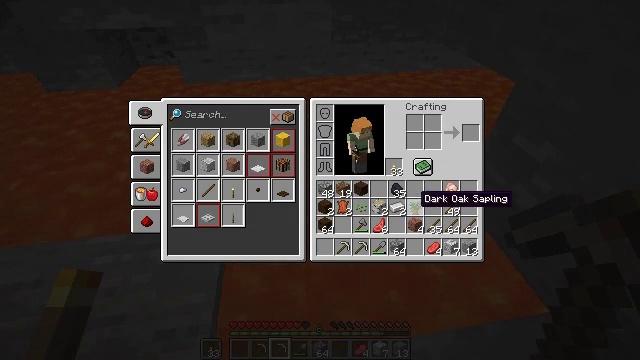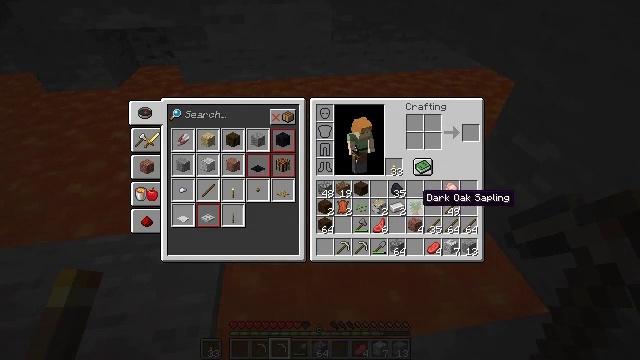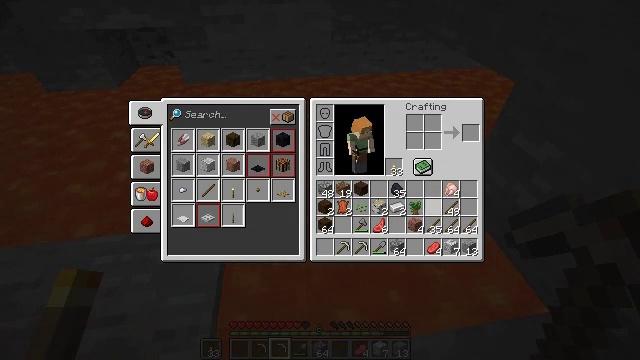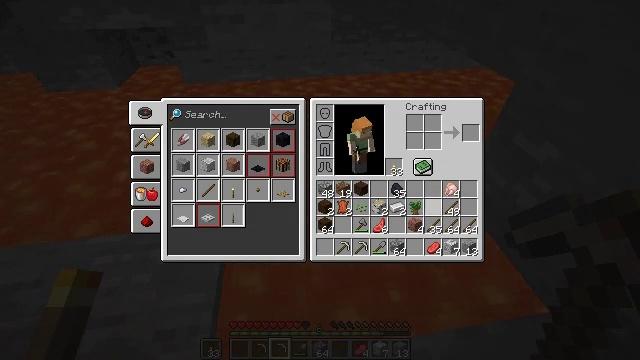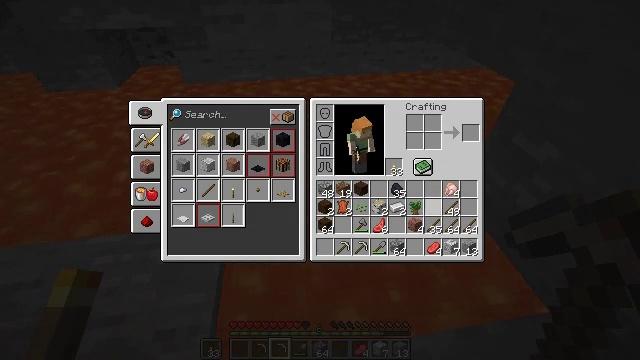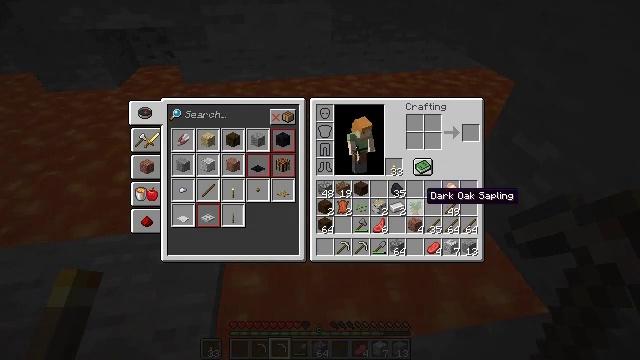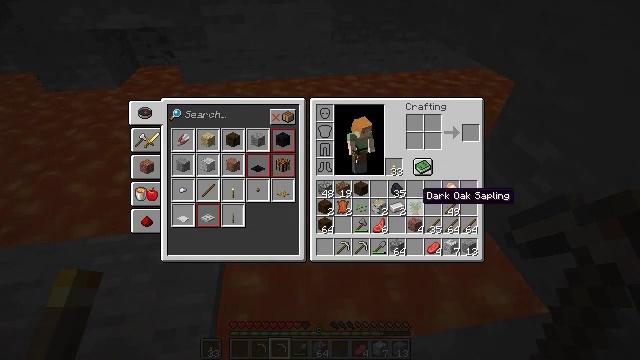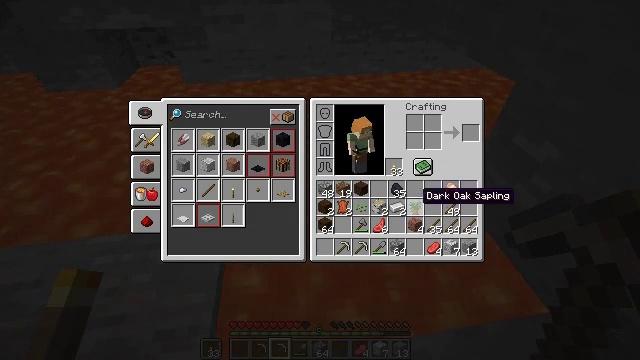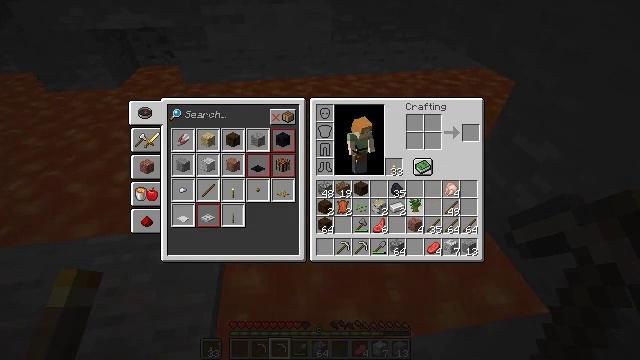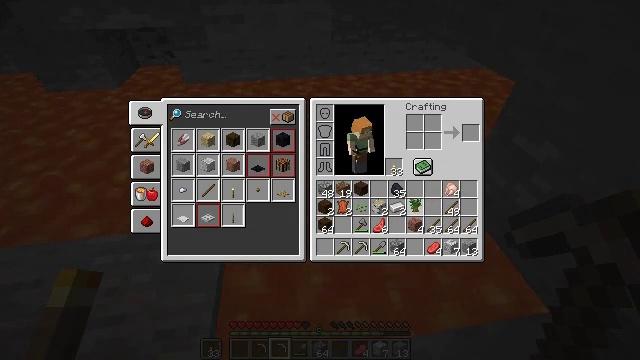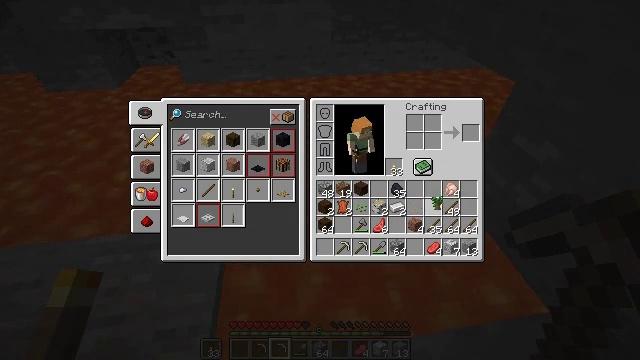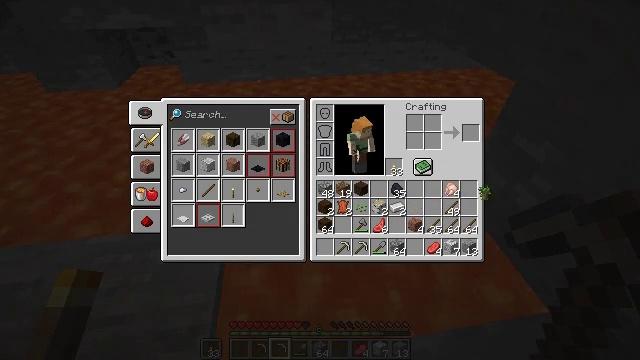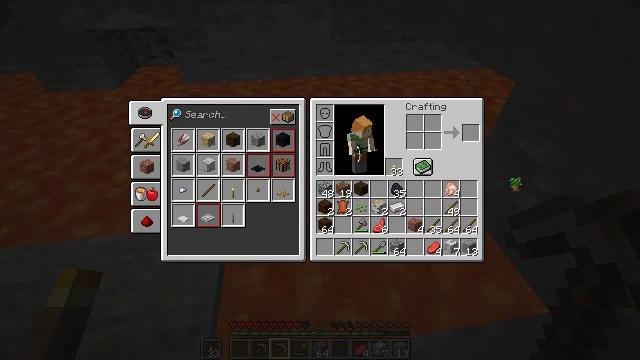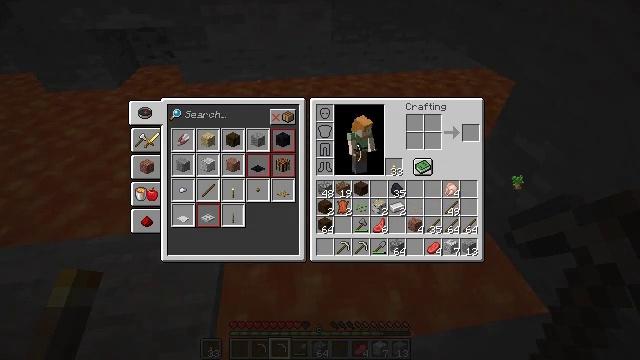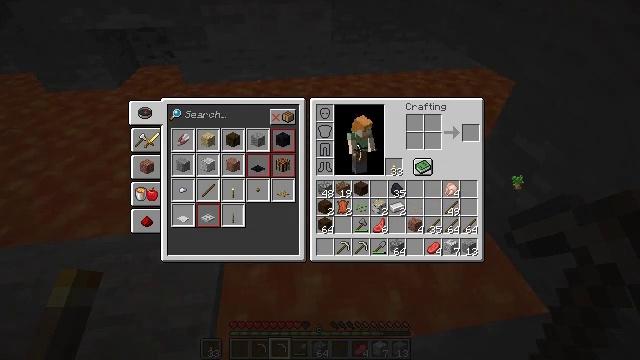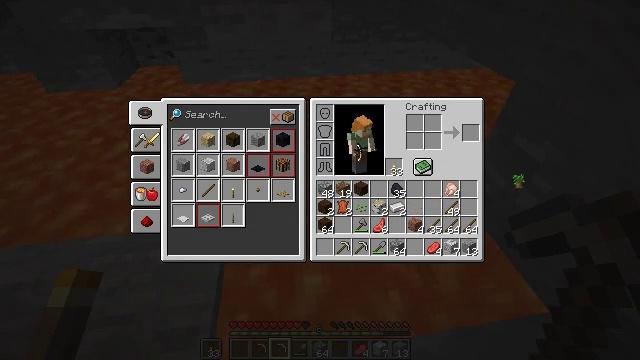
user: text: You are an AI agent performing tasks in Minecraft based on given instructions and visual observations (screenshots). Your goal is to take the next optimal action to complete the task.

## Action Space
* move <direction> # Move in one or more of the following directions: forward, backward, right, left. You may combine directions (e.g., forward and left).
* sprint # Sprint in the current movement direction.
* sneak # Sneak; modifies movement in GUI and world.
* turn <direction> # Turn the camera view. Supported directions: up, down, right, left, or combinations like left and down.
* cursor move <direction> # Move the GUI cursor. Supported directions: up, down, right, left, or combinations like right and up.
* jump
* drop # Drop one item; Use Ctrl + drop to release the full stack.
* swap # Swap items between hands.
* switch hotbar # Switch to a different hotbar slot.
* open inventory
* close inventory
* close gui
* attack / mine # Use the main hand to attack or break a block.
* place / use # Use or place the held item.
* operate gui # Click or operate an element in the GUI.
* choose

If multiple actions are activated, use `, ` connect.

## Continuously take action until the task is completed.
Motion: motion action
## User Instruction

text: Remove a dark oak sapling from the inventory.
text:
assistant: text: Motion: no_op
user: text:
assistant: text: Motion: cursor move right
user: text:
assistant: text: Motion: no_op
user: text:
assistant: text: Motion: no_op
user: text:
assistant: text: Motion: cursor move left
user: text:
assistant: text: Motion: no_op
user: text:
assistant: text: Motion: no_op
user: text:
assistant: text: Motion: operate gui
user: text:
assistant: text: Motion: operate gui
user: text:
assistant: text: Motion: cursor move right
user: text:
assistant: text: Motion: cursor move right and up
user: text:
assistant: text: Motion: cursor move right and up
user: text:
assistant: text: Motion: no_op
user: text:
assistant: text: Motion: operate gui
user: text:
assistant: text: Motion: operate gui
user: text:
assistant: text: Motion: operate gui
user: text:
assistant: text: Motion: no_op
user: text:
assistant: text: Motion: cursor move left and down
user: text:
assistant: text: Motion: cursor move left and down
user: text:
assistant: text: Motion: cursor move left
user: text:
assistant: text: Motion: no_op
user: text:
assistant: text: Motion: no_op